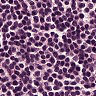
Metastatic tissue present: no